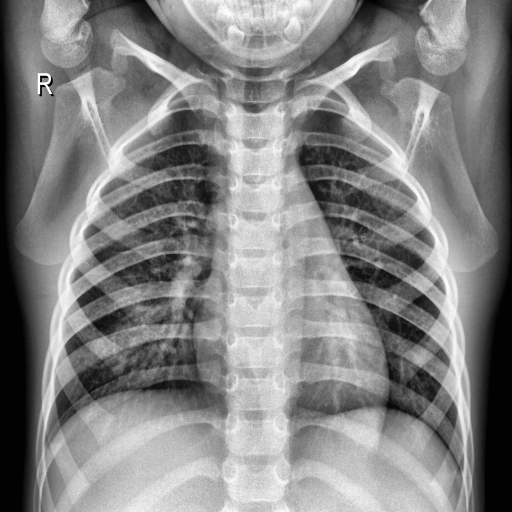
Finding: NORMAL